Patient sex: M
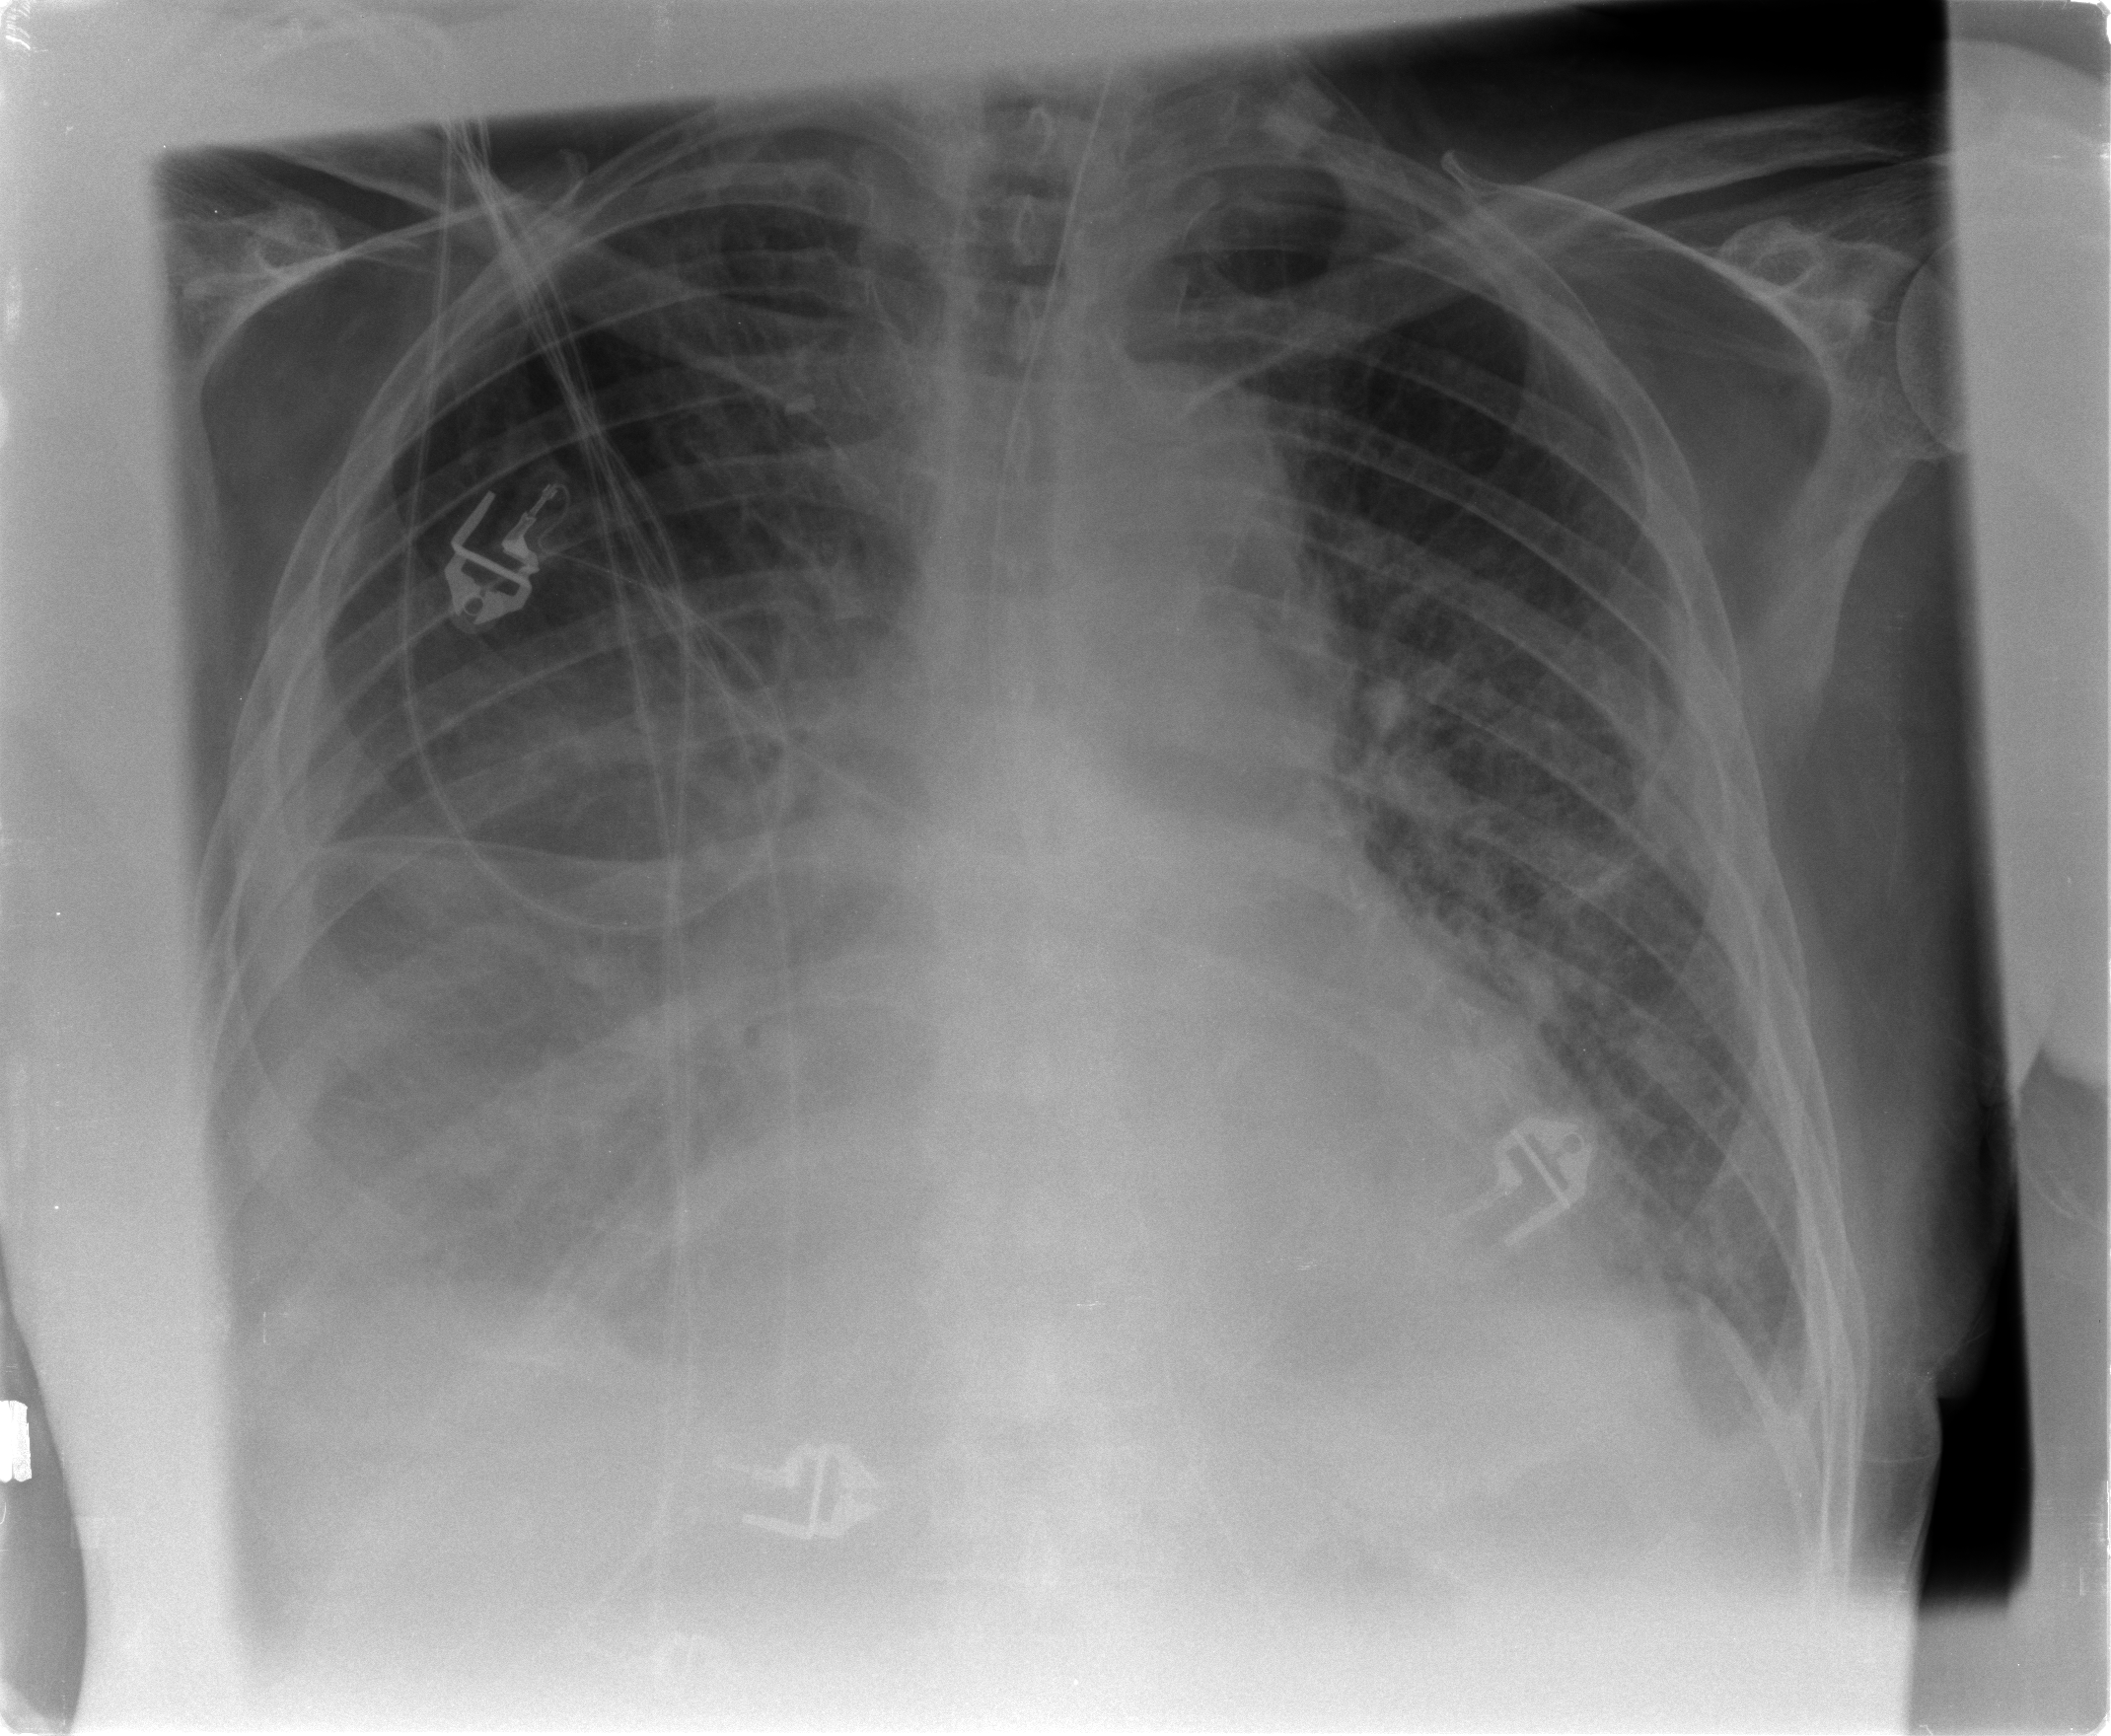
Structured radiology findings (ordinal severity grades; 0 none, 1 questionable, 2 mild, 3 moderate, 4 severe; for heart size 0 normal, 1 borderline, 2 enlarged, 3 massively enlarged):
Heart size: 1
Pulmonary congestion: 2
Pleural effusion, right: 3
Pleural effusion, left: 2
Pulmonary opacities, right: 2
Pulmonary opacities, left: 2
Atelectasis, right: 3
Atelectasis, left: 2